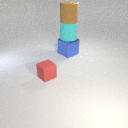
large cyan rubber cylinder below large brown rubber cylinder